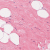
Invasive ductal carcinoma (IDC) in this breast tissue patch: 0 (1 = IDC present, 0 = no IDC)